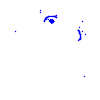
Particle: electron